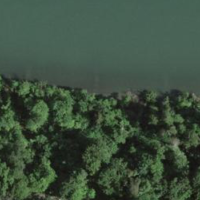
EUNIS habitat code: 41
Species observed at this site:
Aruncus dioicus